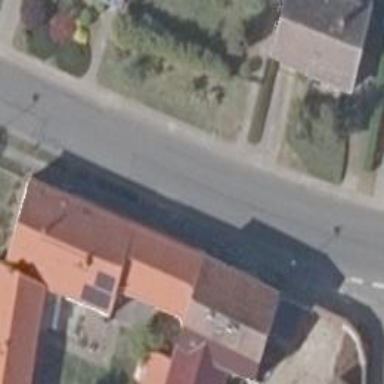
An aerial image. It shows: Secondary road with asphalt surface.